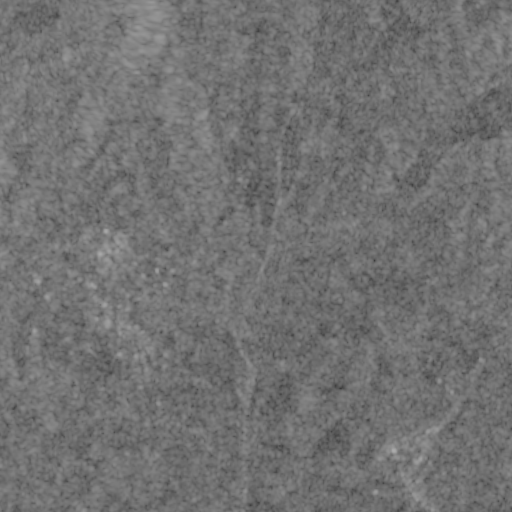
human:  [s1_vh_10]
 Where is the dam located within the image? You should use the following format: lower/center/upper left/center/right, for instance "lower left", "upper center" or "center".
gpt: The dam is located in the lower left of the image.
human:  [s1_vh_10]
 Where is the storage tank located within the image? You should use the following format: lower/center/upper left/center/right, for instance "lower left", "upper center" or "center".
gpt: The storage tank is located in the upper left of the image.
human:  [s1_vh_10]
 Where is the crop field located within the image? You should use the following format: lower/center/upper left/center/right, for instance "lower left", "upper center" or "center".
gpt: There is no crop field in the image.

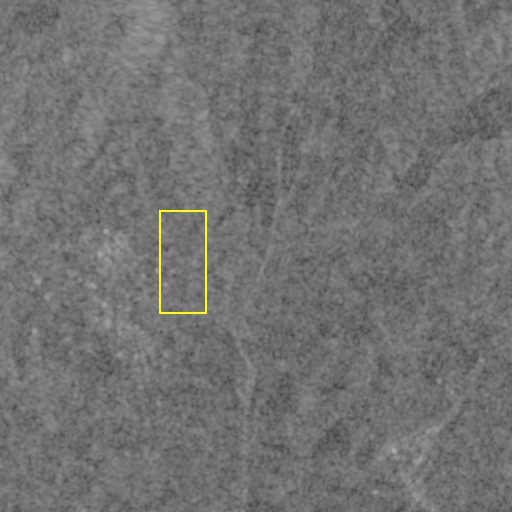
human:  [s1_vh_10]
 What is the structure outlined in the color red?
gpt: There is no red outline.
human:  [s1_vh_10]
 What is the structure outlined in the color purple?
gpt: There is no structure outlined in purple.